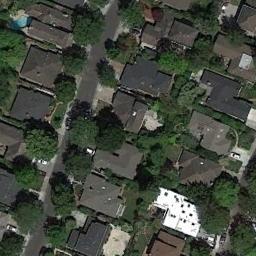
Label: residential